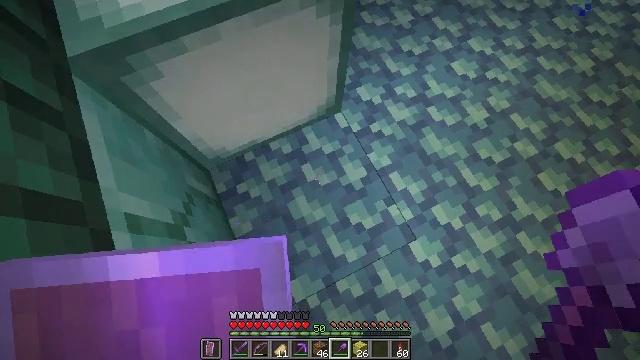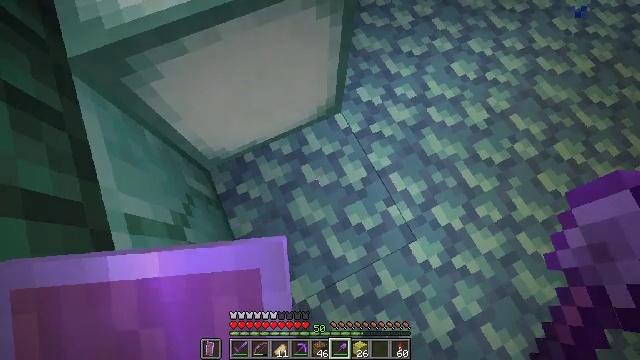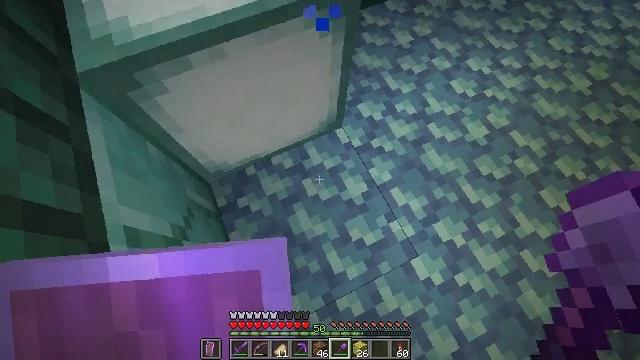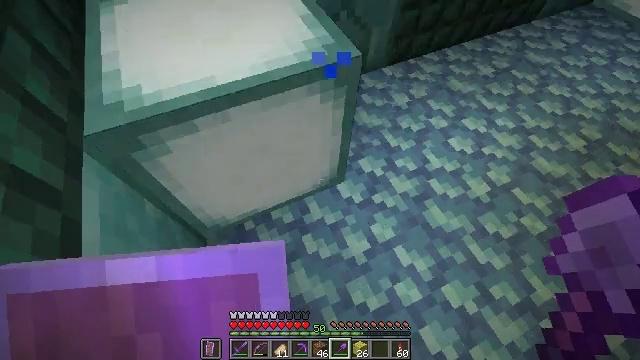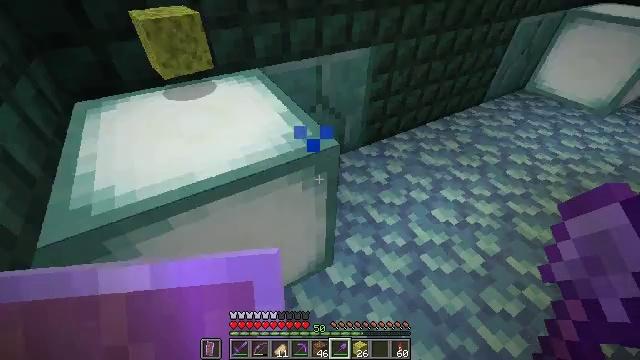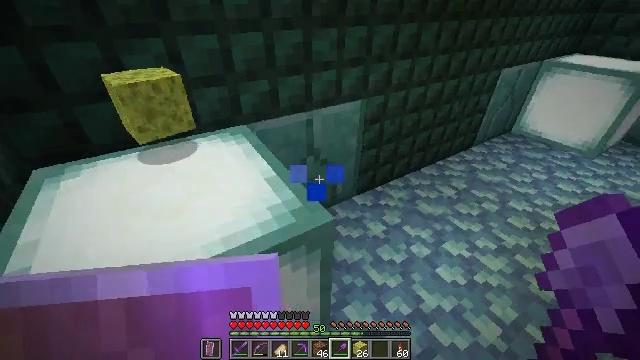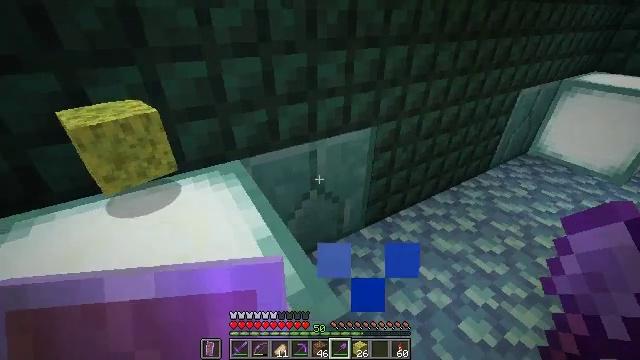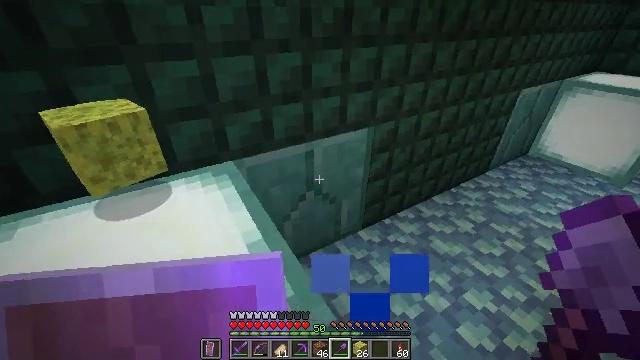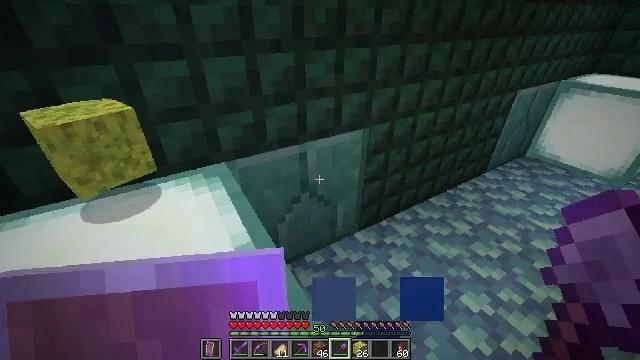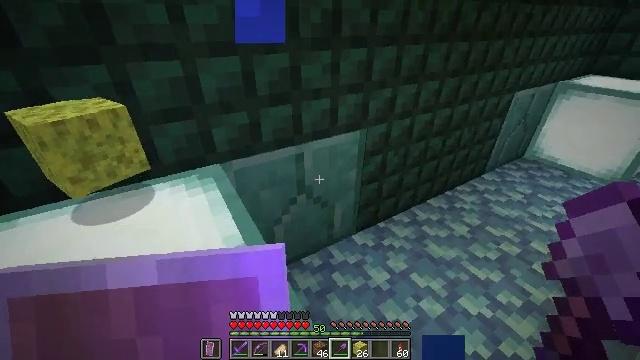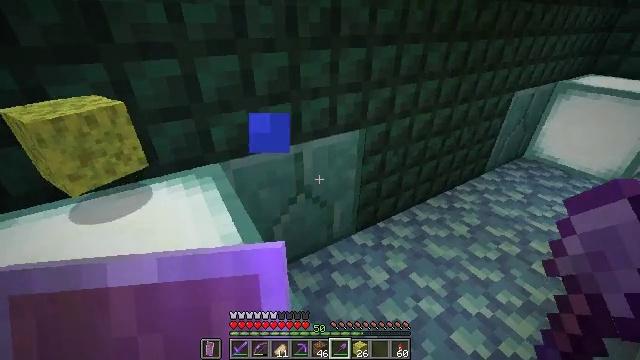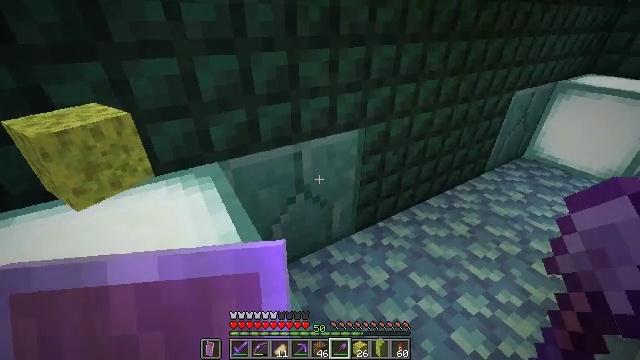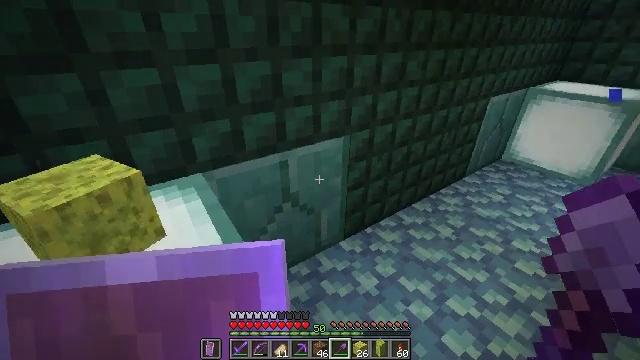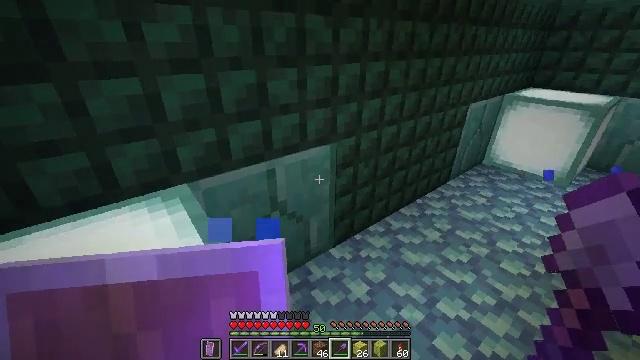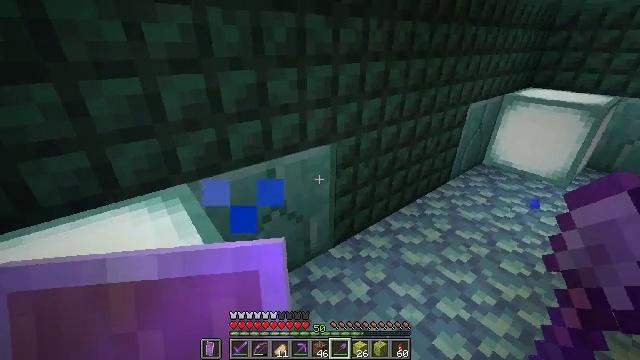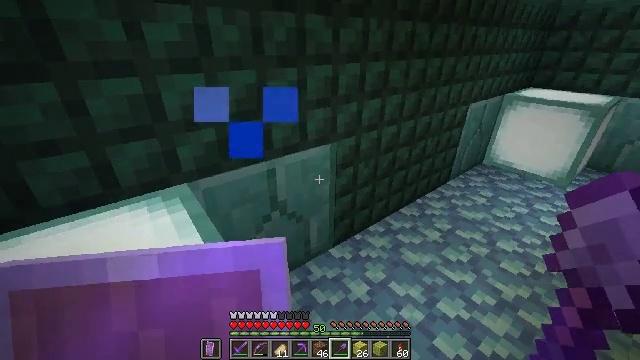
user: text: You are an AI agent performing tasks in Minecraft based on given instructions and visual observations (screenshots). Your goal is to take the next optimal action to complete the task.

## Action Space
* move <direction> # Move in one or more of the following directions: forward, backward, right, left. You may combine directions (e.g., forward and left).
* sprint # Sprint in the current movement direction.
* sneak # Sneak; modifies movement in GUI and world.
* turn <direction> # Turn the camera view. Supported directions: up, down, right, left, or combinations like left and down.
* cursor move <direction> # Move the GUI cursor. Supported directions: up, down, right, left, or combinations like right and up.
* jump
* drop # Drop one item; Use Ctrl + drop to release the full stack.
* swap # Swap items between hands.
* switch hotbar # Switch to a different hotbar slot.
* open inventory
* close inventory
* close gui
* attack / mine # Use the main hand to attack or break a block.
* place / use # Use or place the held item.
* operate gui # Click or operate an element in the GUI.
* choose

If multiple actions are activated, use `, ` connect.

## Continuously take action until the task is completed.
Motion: motion action
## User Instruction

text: Acquire a wet sponge from an ocean monument.
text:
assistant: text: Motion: no_op
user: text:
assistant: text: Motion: turn up
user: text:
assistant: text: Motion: move forward, turn up
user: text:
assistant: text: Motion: move forward, turn right and up
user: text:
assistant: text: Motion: move forward, turn right and up
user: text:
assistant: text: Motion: move forward, turn up
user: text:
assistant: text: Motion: no_op
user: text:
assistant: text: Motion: no_op
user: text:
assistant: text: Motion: no_op
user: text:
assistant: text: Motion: no_op
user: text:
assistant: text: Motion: no_op
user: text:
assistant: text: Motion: turn right and up
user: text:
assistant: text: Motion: turn right and up
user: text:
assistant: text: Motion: no_op
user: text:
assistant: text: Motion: no_op
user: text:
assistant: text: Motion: no_op
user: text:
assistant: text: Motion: no_op
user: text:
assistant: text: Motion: no_op
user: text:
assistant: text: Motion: no_op
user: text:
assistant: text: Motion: turn right and up
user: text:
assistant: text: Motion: turn right and up
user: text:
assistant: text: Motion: move forward and move right, turn right and up
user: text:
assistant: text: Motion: move forward and move right, turn right and up
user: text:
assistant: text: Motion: move forward and move right, turn right and up
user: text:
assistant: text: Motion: move forward and move right, turn right and up
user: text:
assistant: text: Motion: move forward and move right
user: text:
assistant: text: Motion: turn right and up
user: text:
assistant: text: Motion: turn right and up
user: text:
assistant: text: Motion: turn right and up
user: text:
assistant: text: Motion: turn up